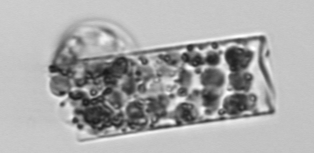
Label: Guinardia_flaccida